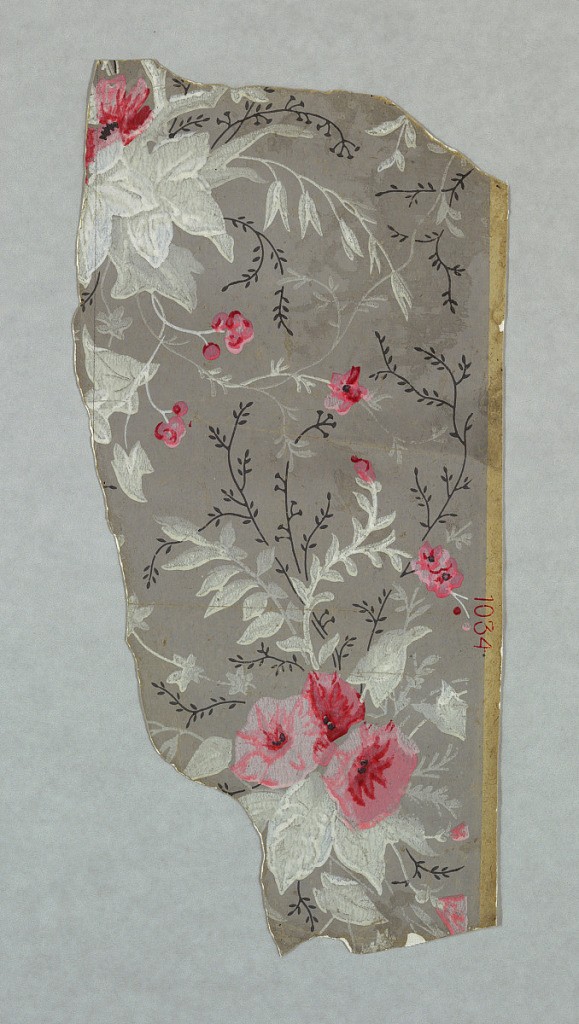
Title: Sidewall
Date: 1875–85
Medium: Machine-printed paper
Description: Scattered bouquets of morning-glory with secondary pattern of simple vine forms. Printed in pinks, white and gray on gray ground.